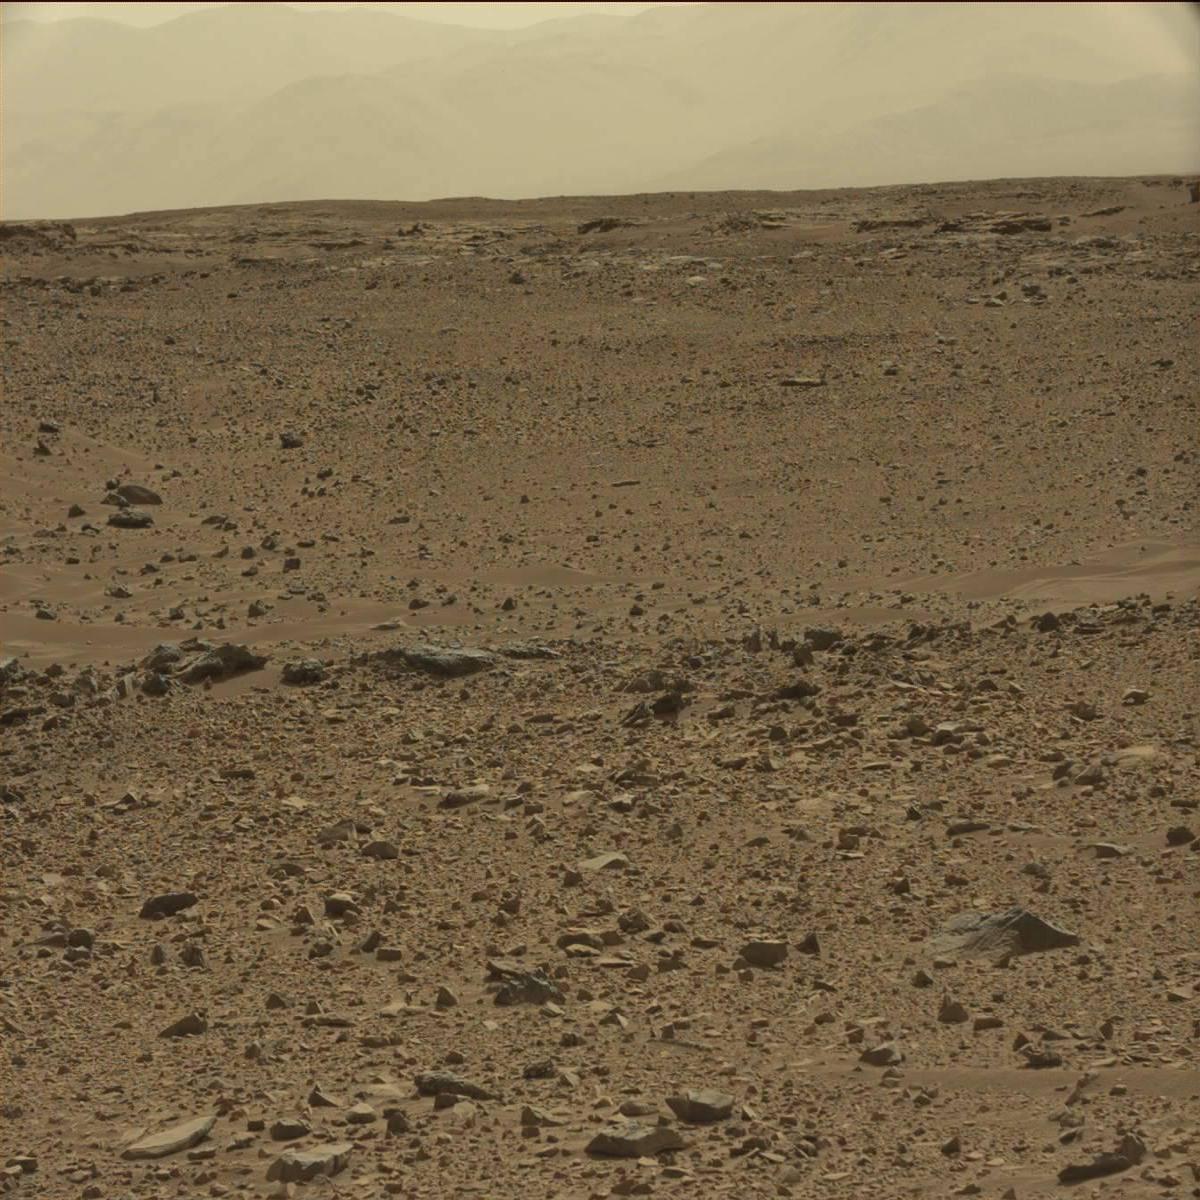
Terrain classes present: Bedrock, Ridge, Sand / Soil, Sky